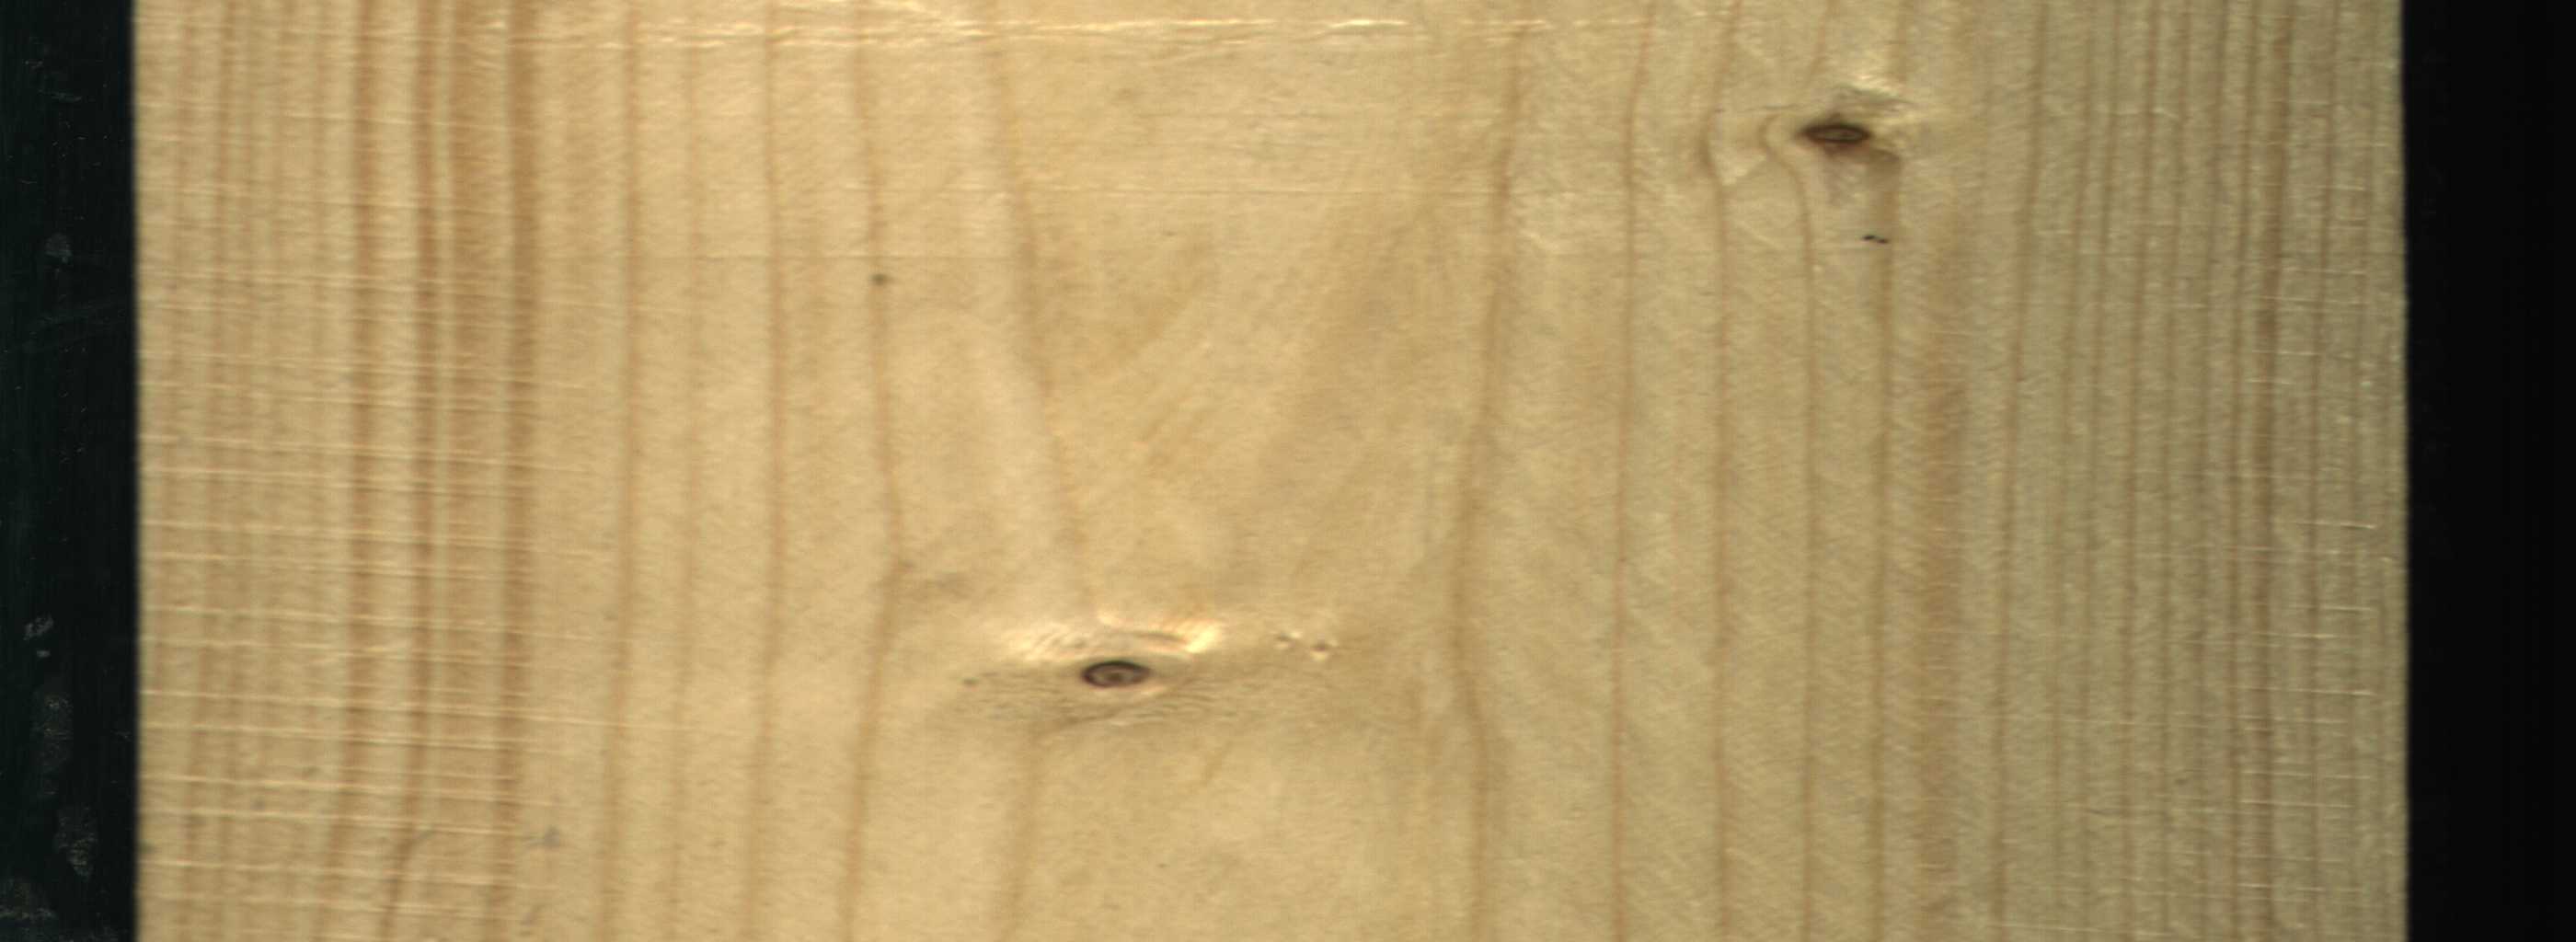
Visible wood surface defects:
Dead_Knot
Dead_Knot